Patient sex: M
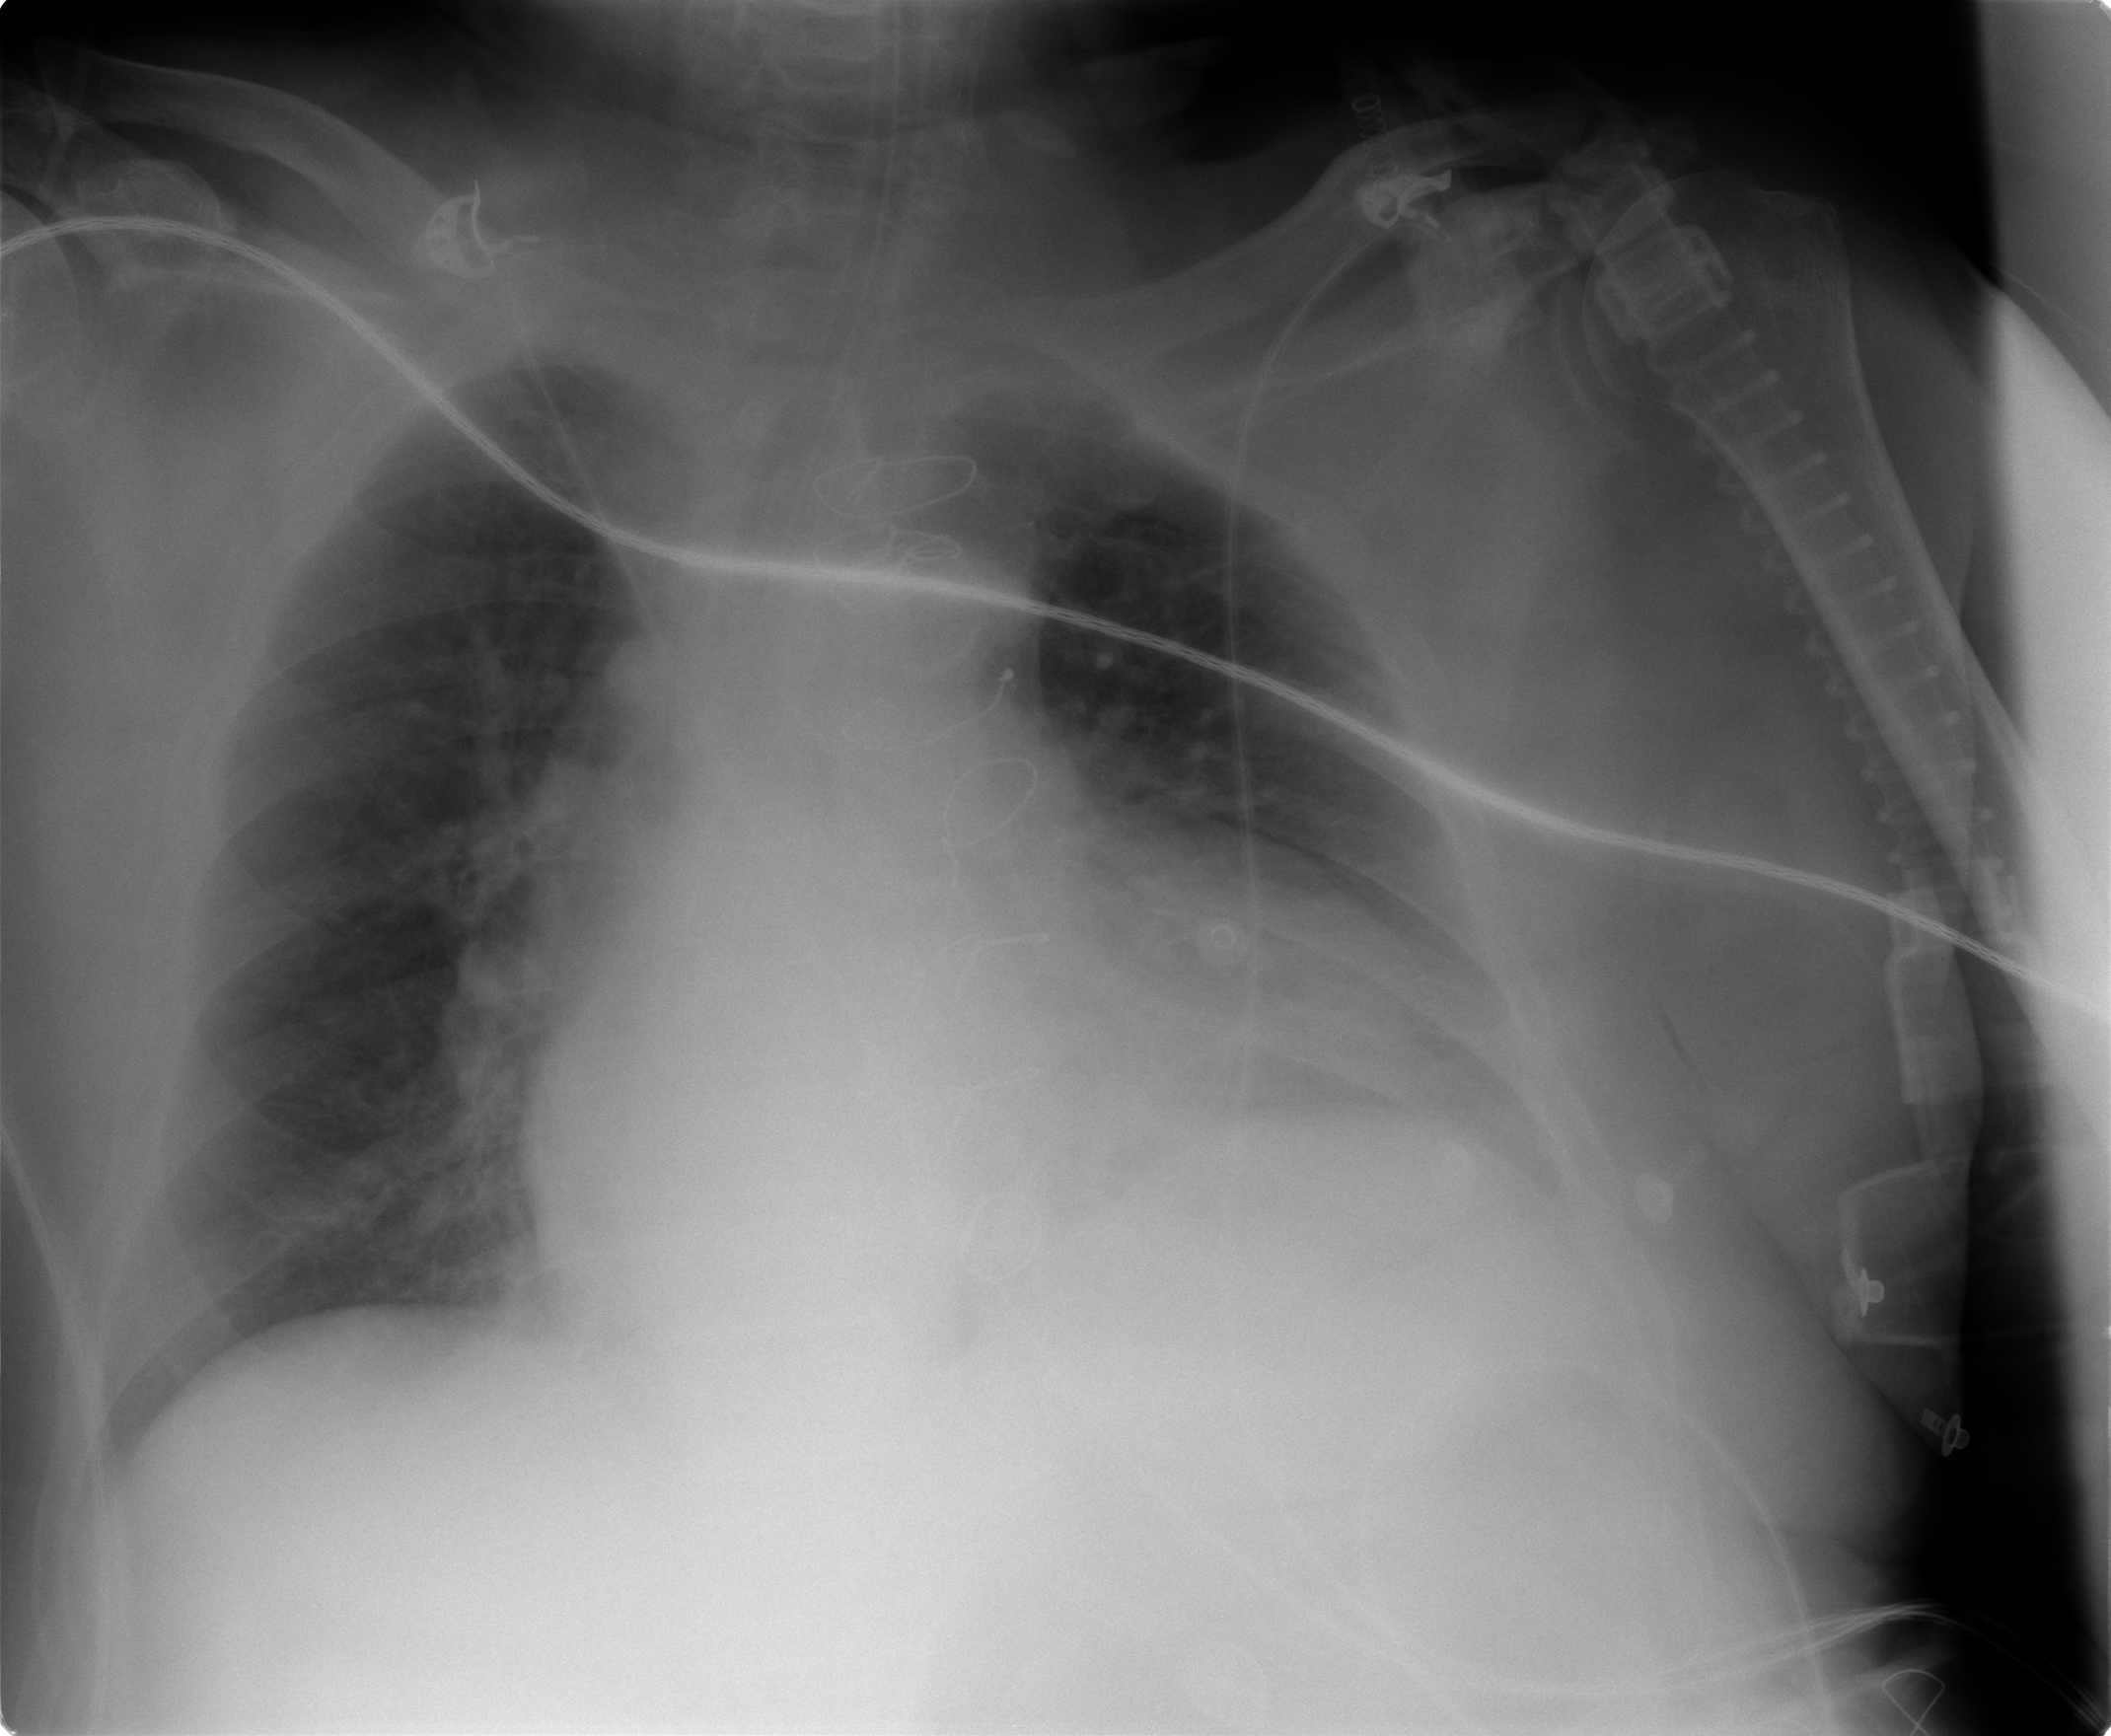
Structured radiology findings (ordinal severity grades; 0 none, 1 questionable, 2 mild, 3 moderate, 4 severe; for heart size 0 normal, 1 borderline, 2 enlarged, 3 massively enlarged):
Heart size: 2
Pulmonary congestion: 2
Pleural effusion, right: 0
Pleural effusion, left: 2
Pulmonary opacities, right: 1
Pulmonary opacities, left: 2
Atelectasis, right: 2
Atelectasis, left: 2